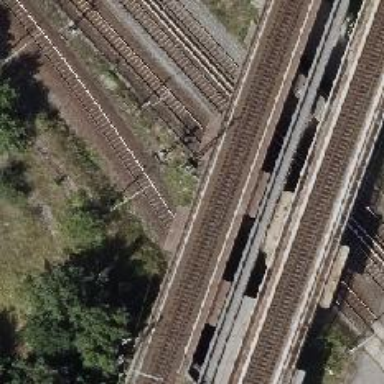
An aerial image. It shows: Site related to the railway.